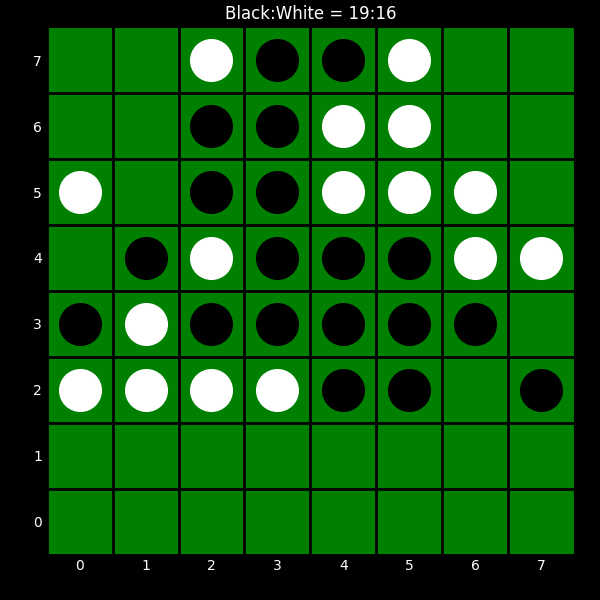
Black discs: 19
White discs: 16